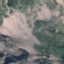
Land use / land cover class: HerbaceousVegetation